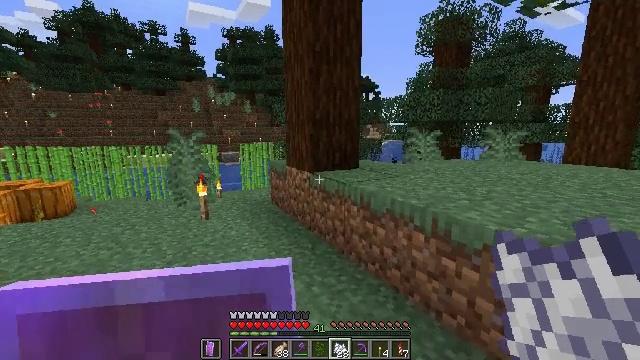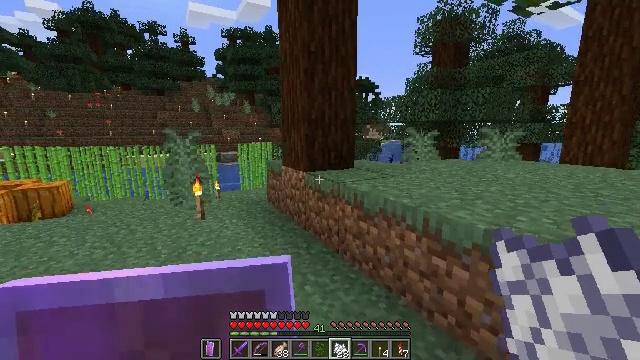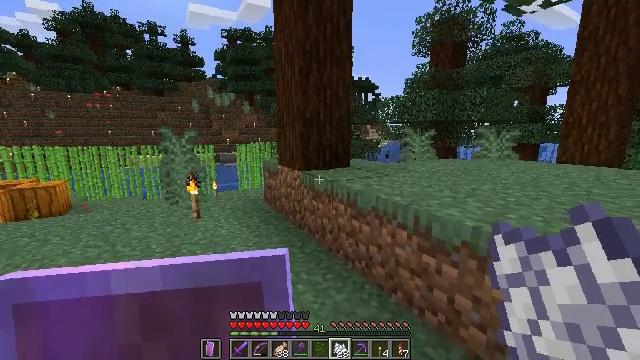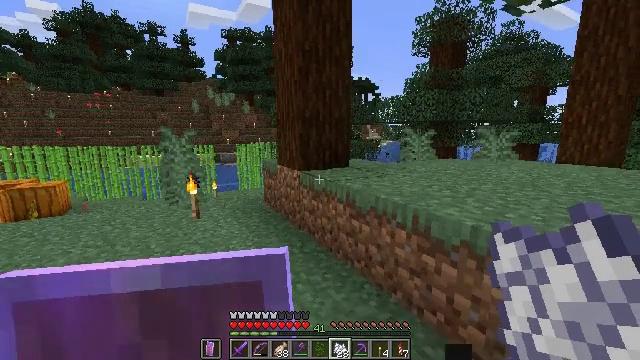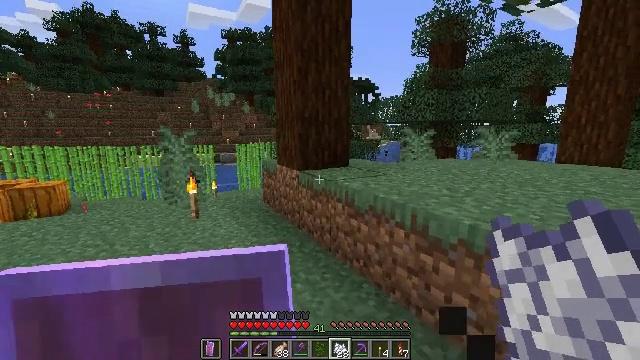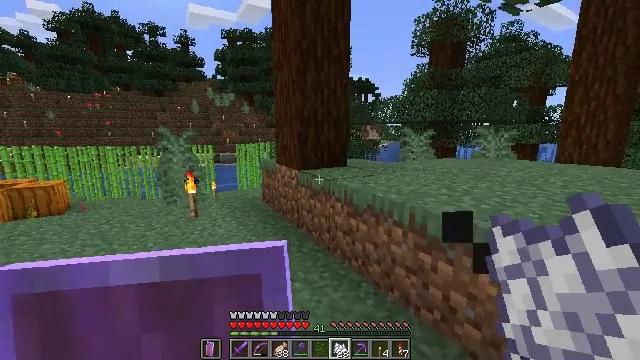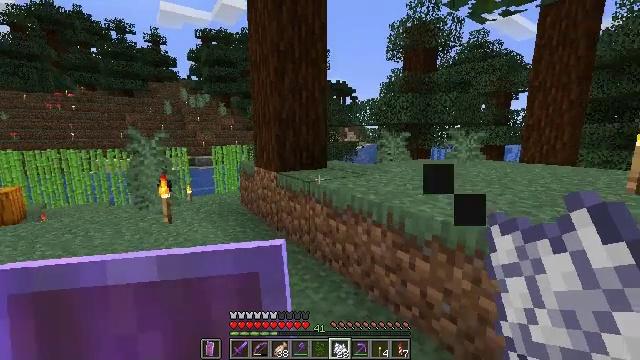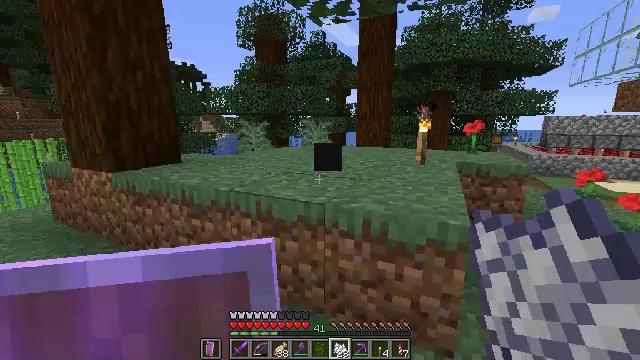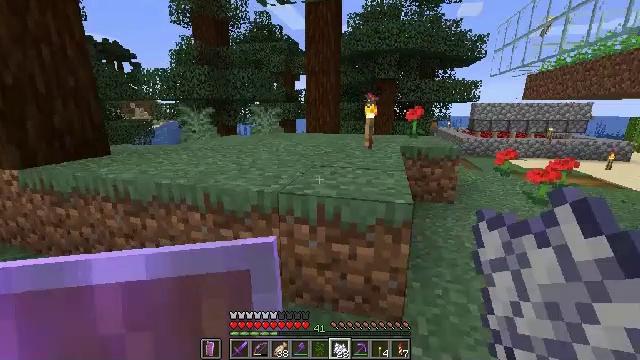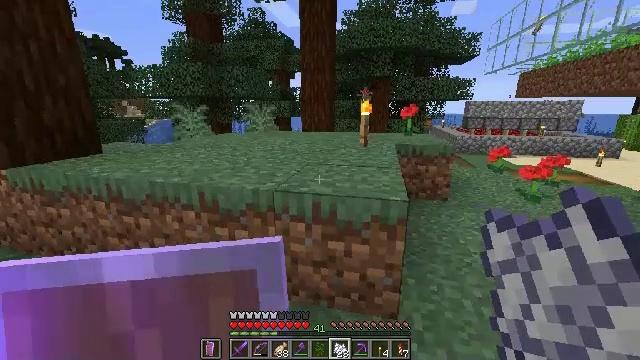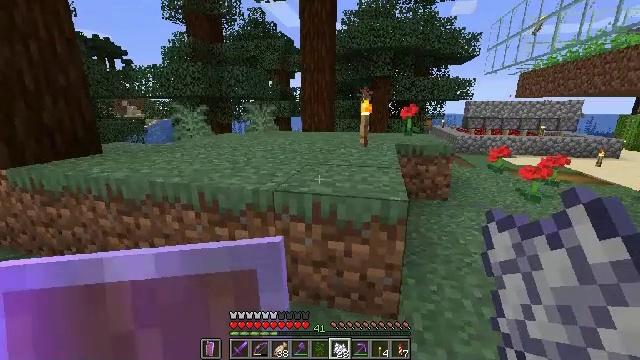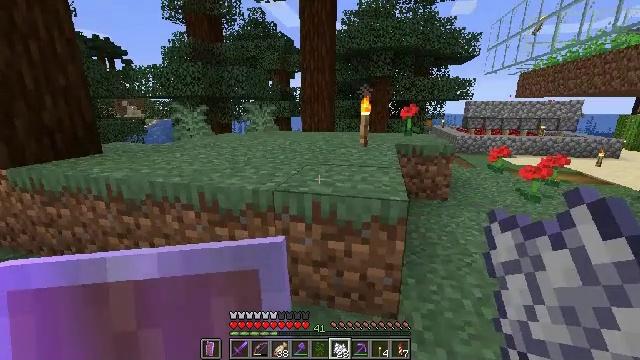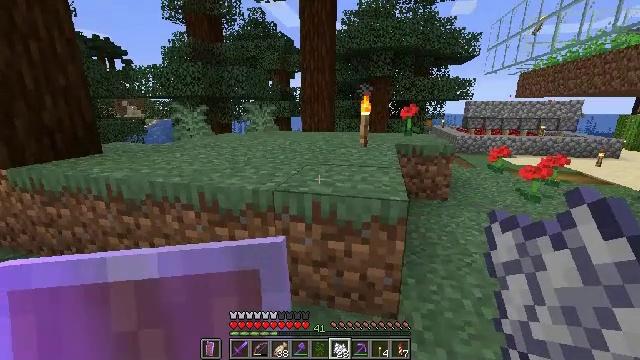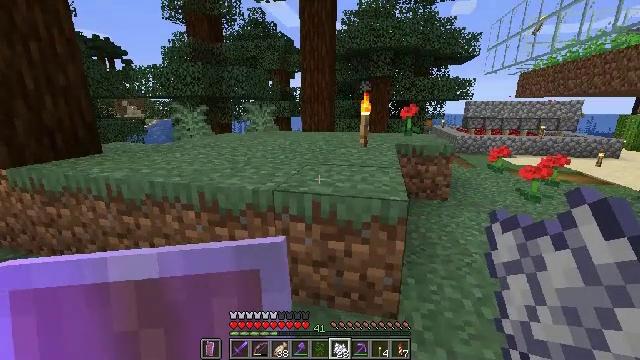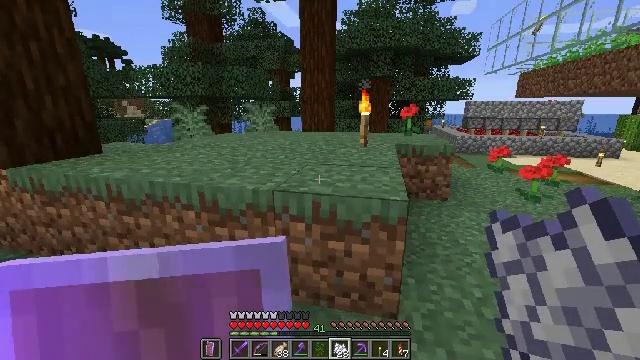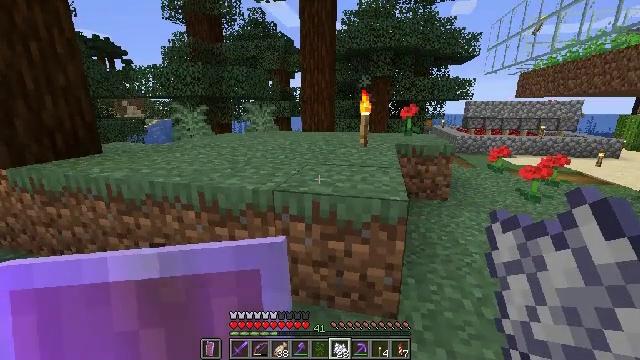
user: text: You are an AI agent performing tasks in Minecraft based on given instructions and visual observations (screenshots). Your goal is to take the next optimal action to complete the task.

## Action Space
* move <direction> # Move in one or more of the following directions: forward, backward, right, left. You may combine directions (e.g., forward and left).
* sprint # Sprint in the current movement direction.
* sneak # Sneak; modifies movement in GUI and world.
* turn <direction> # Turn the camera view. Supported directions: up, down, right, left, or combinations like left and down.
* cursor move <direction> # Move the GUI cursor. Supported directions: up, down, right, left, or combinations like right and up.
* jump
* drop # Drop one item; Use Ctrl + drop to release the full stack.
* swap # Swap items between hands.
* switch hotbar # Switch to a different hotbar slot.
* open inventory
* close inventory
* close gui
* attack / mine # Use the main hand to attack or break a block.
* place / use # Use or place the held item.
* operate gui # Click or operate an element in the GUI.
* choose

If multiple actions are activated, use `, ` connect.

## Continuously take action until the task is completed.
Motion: motion action
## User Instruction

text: Clear the jungle leaves to make way.
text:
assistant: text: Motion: no_op
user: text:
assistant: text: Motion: no_op
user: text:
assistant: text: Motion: no_op
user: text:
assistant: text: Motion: no_op
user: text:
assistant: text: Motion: no_op
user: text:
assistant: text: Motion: turn right
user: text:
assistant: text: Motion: turn right and down
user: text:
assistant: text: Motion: turn right and down
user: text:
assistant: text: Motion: turn right
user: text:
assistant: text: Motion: no_op
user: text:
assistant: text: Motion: no_op
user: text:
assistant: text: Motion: no_op
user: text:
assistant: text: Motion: no_op
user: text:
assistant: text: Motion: no_op
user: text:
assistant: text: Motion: no_op
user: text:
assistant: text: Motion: no_op
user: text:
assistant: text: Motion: no_op
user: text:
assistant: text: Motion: no_op
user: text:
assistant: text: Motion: no_op
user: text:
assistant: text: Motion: no_op
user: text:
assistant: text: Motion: no_op
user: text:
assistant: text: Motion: move right, turn right and up
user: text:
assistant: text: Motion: move right, turn right and up
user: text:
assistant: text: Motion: no_op
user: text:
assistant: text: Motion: no_op
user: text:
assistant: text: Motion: no_op
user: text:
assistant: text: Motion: no_op
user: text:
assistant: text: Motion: no_op
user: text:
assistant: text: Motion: no_op
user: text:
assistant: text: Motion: no_op